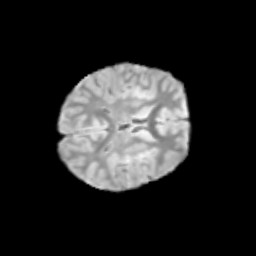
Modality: T2w
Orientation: axial
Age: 9
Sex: male
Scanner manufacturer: siemens
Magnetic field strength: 3 T
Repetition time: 3.8 s
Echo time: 0.07 s